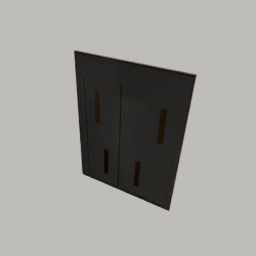
Label: decoration